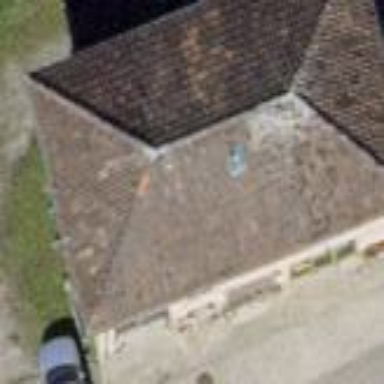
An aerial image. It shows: Hipped roof house.